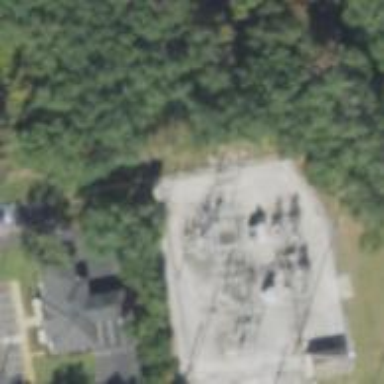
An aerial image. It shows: Outdoor distribution-level power substation enclosed by fence.